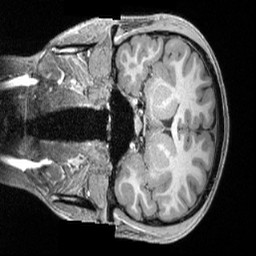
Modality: T1w
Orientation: coronal
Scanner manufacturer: siemens
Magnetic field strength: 3 T
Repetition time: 2.4 s
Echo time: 0.00222 s